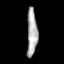
Tissue: skin
Cell type: Epithelial cells
Senescence score: 0.7993
Nuclear area (px): 482
Mean DAPI intensity: 170.34